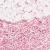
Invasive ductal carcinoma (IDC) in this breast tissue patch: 0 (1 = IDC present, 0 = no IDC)